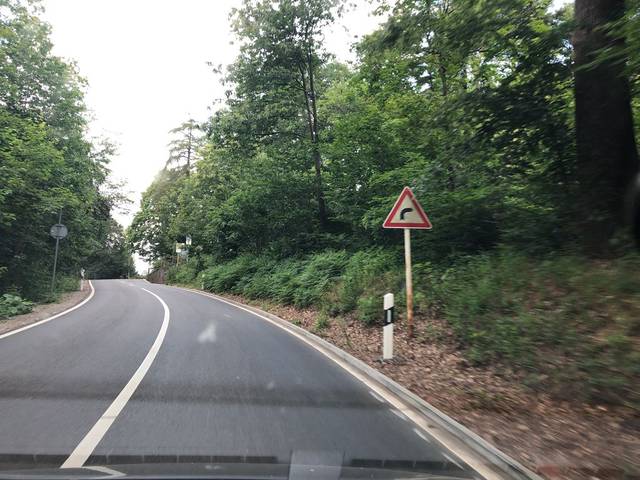
Region: Germany
Coordinates: 49.401, 8.714